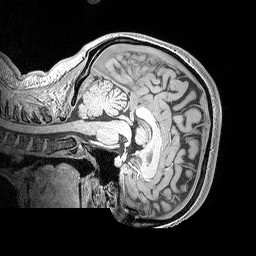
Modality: MP2RAGE
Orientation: sagittal
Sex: female
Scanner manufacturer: siemens
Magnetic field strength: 3 T
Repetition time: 5 s
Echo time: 0.00292 s